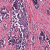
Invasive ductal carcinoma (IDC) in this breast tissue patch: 1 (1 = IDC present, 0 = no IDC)